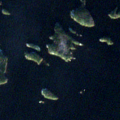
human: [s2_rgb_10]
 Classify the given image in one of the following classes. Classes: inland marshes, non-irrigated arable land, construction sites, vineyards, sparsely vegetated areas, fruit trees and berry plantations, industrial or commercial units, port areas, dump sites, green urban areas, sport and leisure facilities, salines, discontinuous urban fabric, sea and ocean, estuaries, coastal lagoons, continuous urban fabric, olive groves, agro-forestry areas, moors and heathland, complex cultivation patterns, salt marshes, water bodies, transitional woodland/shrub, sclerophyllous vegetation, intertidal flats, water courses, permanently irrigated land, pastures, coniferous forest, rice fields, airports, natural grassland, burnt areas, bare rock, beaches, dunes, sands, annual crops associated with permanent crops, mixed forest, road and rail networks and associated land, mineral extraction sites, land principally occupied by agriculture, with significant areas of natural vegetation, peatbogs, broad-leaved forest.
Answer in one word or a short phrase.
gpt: water bodies